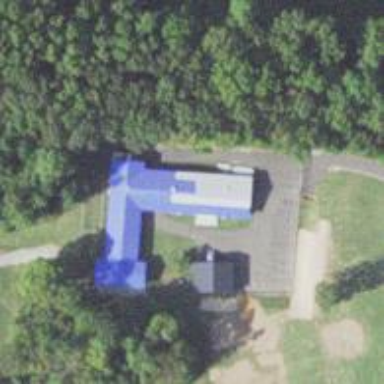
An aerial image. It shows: Animal shelter.